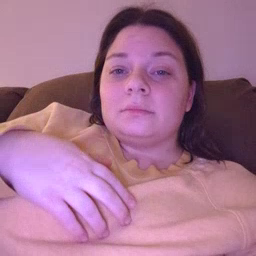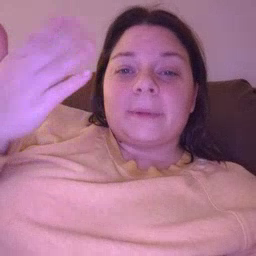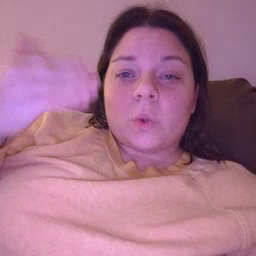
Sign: before